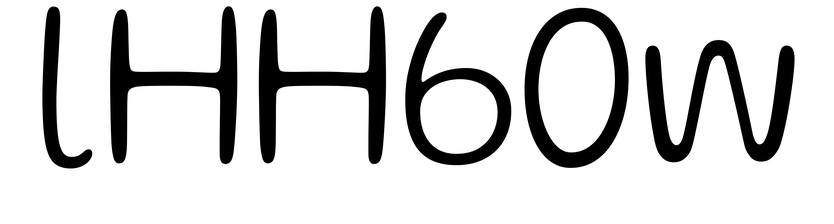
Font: Gluten_ExtraLight